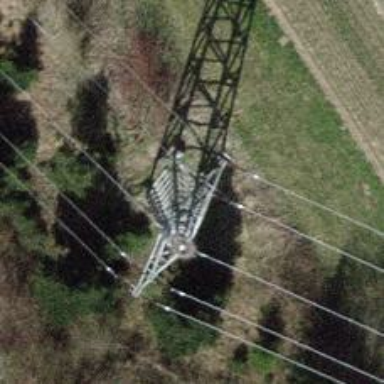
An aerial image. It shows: Power tower.